Question: I am developing an application that shows all the courses that take place in a class room depending on the time and date. In the prototype I was thinking to implement a UITableView, with two sections, one for previous clases(top) and one for next classes. I want to add the previous button as the header of the section with following classes and when I press it I want to programatically add a new section and populate it with the previous courses. I am not sure how to implement this, what methods I should override, etc.
I found something quite similar but I couldn't find any details of how he actually implemented it.
Thank you.

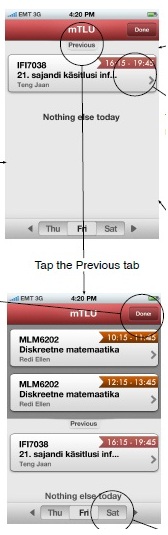
Answer: You will need to read up on UITableViews and the delegate methods. The sections are controlled in:
'''
- (NSInteger)numberOfSectionsInTableView:(UITableView *)tableView
'''
You can put conditional logic here to control how many sections you need. Button pressed calls [tableView reloadData]; and will update the sections with it. How you control the data going into the table is up to you, but this should get you started.